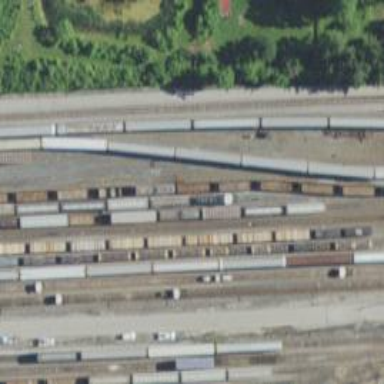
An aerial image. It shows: Railway yard used for servicing trains.